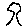
Label: tree